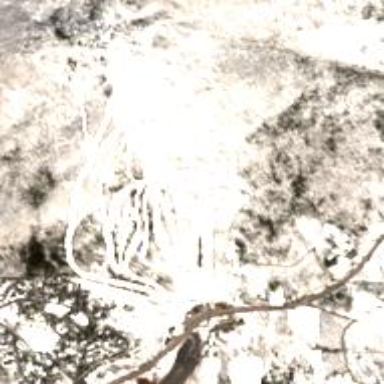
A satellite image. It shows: Area designated for winter sports.